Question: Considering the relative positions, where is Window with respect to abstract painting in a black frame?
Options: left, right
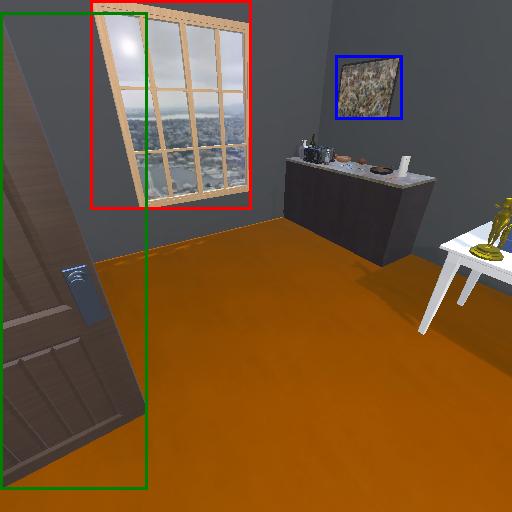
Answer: left